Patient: sex F, age 34
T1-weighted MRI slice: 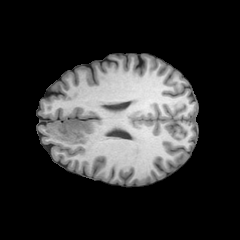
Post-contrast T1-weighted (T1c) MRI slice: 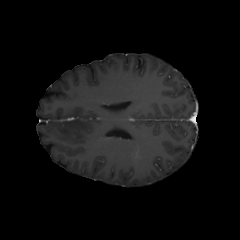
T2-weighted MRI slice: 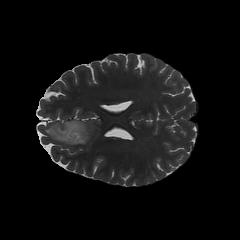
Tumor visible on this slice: yes
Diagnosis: Astrocytoma, IDH-mutant
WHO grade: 2